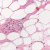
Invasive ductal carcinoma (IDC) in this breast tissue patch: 0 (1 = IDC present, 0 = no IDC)